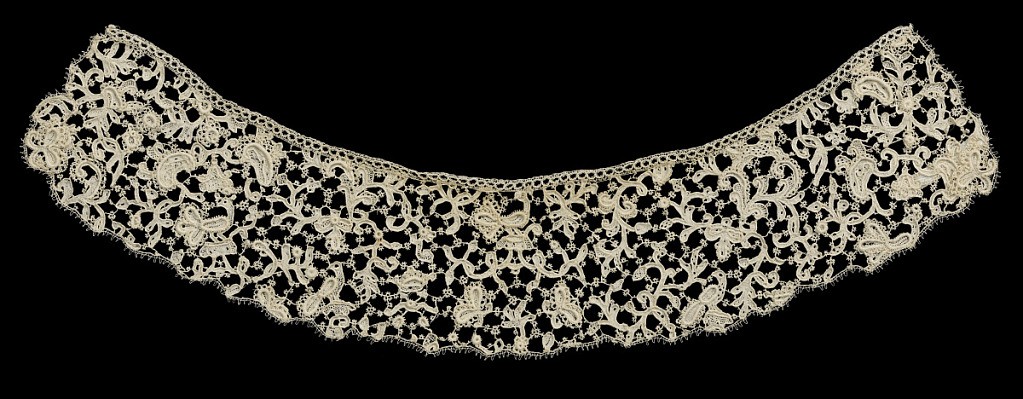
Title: Fragment
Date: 18th century
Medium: linen Technique: needle lace
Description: Fragment of elaborate coral shapes. Pattern outlined by cordonnet and connected by brides picotées, interspersed by portes and gaze quadrillée.